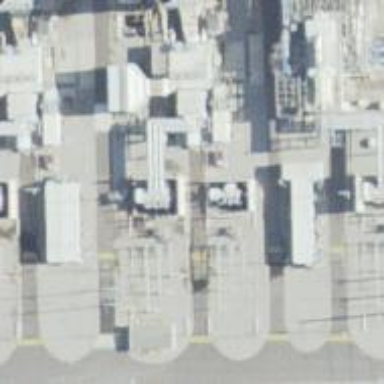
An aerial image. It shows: Switch used for power control.